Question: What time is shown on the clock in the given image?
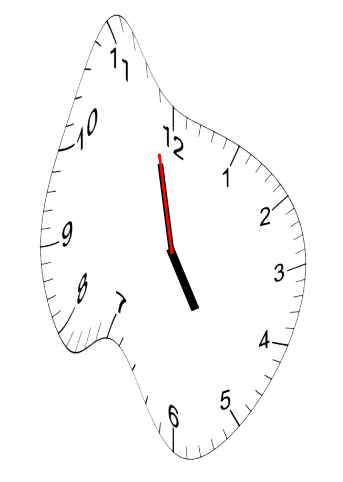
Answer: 04:57:58